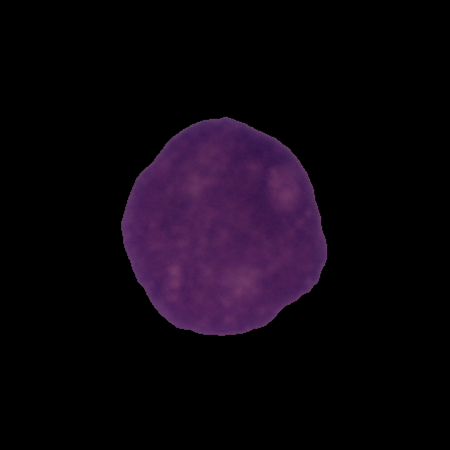
Label: cancer